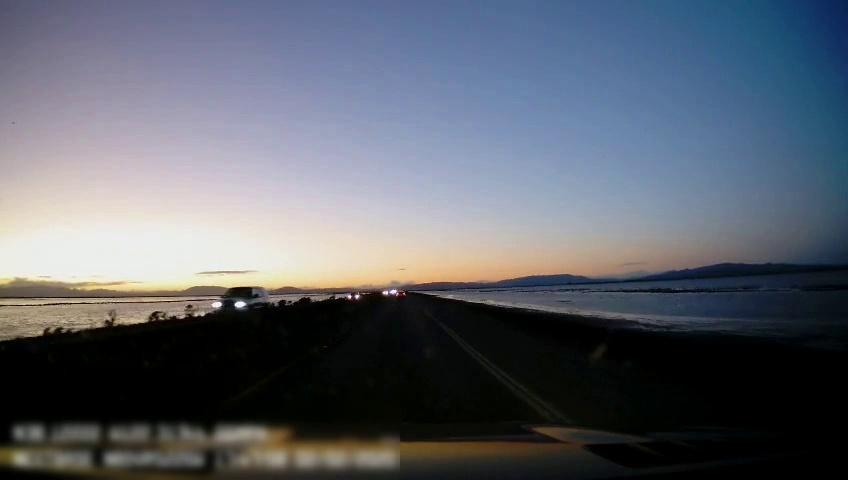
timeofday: Dusk/Dawn/Twilight
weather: Sunny
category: Drivable Space
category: Vehicles | SUV
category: Vehicles | Car
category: Vehicles | Car
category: Lanes | Current Lane
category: Lanes | Current Lane